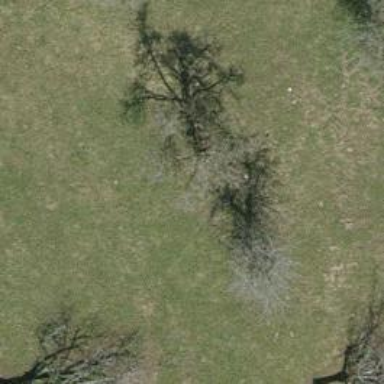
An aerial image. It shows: Agricultural area with deciduous broadleaved trees.